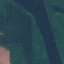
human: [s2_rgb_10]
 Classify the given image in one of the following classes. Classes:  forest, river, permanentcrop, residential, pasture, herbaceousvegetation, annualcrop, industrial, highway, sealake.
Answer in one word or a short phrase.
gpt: River